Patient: sex F, age 67
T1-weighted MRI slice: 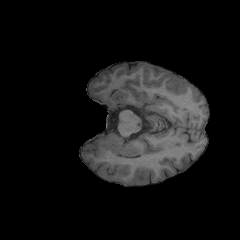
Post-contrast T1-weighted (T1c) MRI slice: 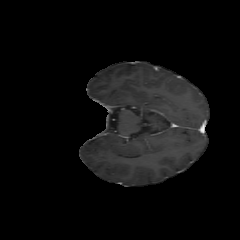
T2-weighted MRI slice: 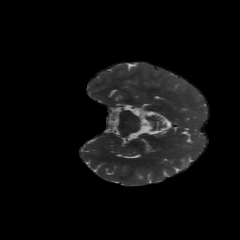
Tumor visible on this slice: no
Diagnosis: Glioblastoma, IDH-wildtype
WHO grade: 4